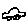
Label: car